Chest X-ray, PA view. Patient: 42 years old, sex F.
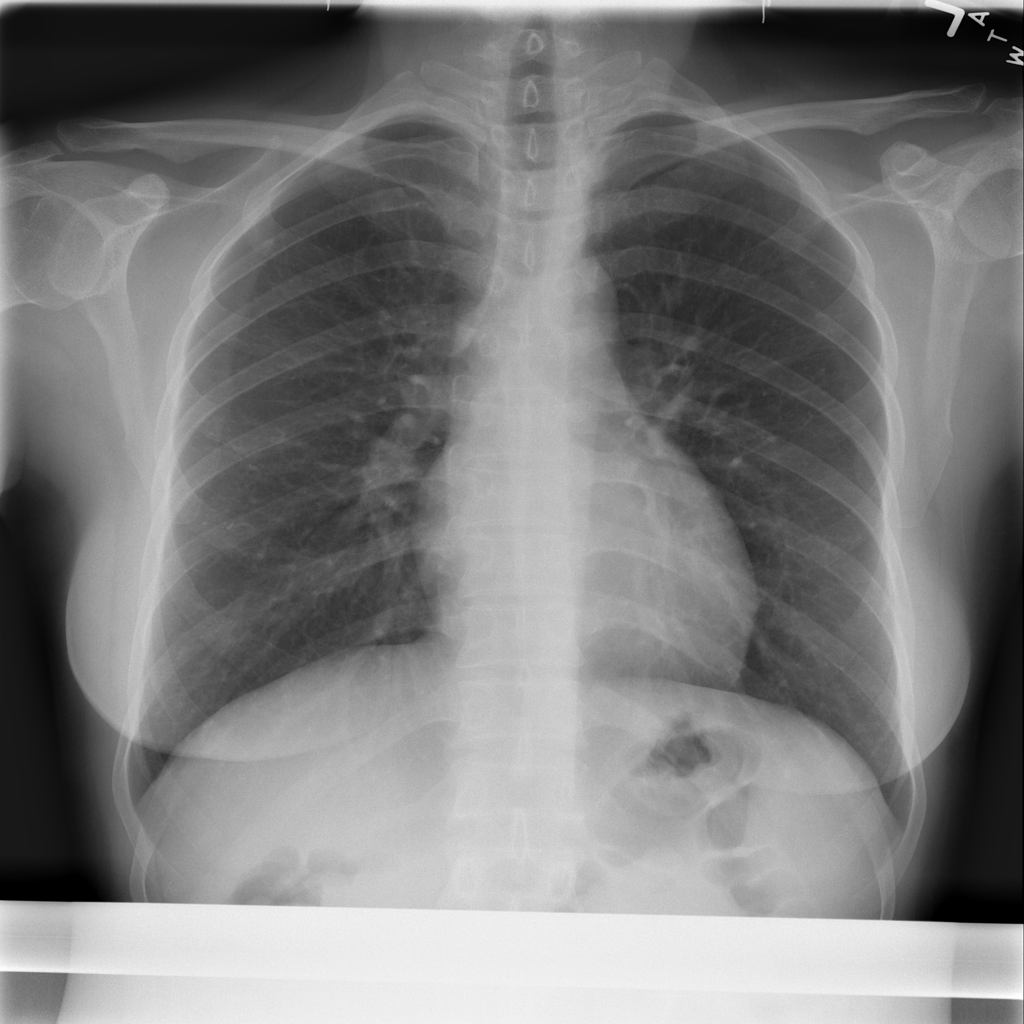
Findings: No Finding